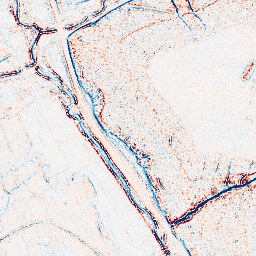
Category: edge_preserving
Decomposition family: bilateral
Decomposition parameters: d: 5
sigma_color: 100
sigma_space: 100
Upsampling method: cubic_mitchell
Upsampling parameters: scale: 4
Upsampling scale: 4